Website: lowes
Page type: payment
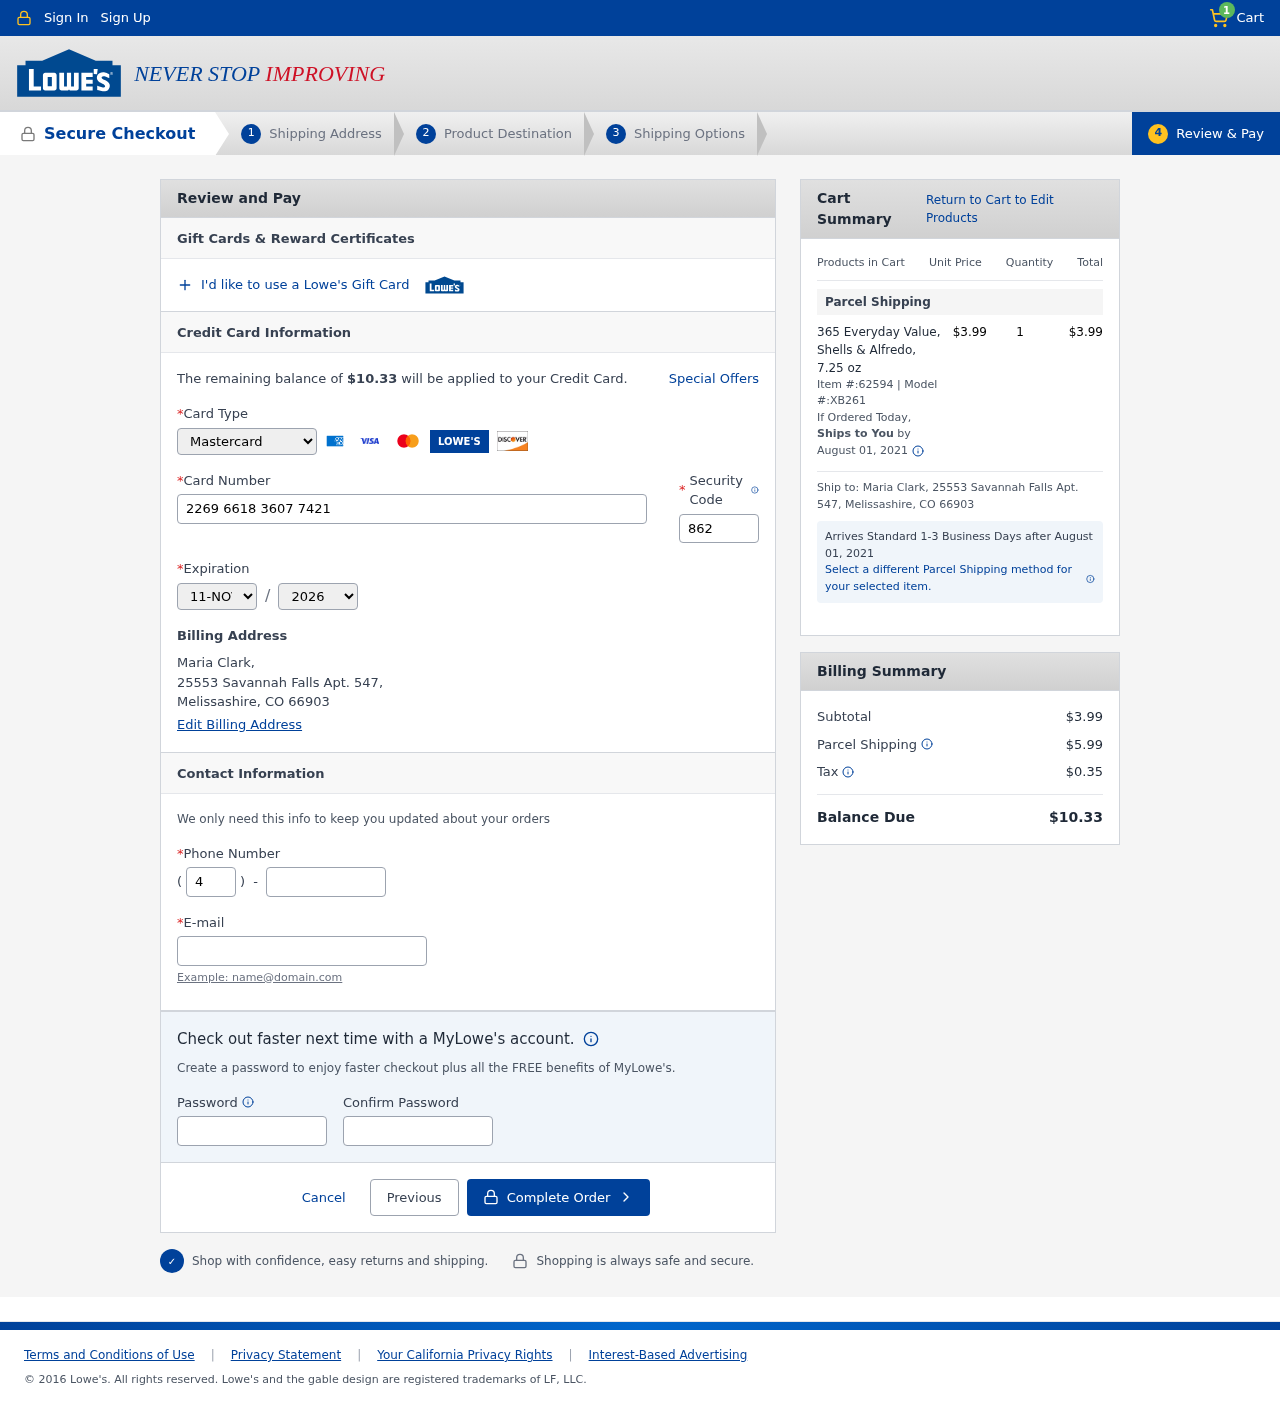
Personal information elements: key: PII_CARD_CVV
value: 862
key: PII_CARD_EXPIRY_MONTH
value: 11
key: PII_CARD_EXPIRY_YEAR
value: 26
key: PII_CARD_NUMBER
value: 2269 6618 3607 7421
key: PII_CARD_TYPE
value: Mastercard
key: PII_CITY_STATE_ZIP
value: Melissashire, CO 66903
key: PII_EMAIL
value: mariaclark@yahoo.com
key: PII_FULLNAME
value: Maria Clark,
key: PII_PHONE
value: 4614159695
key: PII_PHONE_AREA
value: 461
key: PII_STREET
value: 25553 Savannah Falls Apt. 547
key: PII_STREET
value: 25553 Savannah Falls Apt. 547,
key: PII_FULLNAME2
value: Maria Clark
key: PII_CITY
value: Melissashire
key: PII_STATE_ABBR
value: CO
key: PII_POSTCODE
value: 66903
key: PII_POSTCODE_FULL
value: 66903
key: PII_CITY_STATE
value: Melissashire, CO
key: PII_POSTCODE_NUMERIC
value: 66903
Product elements: key: PRODUCT1_NAME
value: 365 Everyday Value, Shells & Alfredo, 7.25 oz
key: PRODUCT1_PRICE
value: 3.99
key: PRODUCT1_QUANTITY
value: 1
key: PRODUCT1_ITEM
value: Item #:62594
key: PRODUCT1_MODEL
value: Model #:XB261
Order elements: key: ORDER_NUM_ITEMS
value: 1
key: ORDER_TOTAL
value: $10.33
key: ORDER_SHIPPING_DATE
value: August 01, 2021
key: ORDER_SUBTOTAL
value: $3.99
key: ORDER_SHIPPING_DATE2
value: August 01, 2021
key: ORDER_SHIPPING_COST
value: $5.99
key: ORDER_TAX
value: $0.35